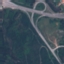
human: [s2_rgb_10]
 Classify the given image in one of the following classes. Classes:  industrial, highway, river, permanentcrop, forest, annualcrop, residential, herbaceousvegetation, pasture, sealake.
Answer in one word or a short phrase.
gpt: Highway